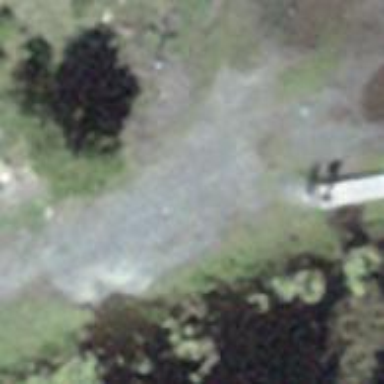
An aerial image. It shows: Ground path.